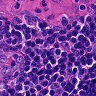
Metastatic tissue present: no